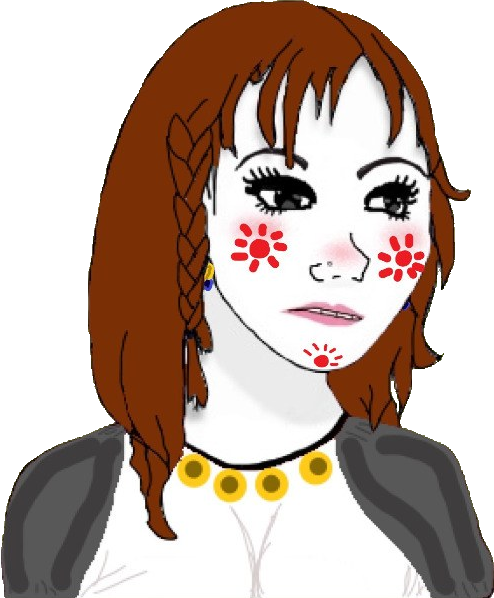
Label: 5_Daddys_Girl